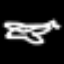
Label: airplane